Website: crate-barrel
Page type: account-selection
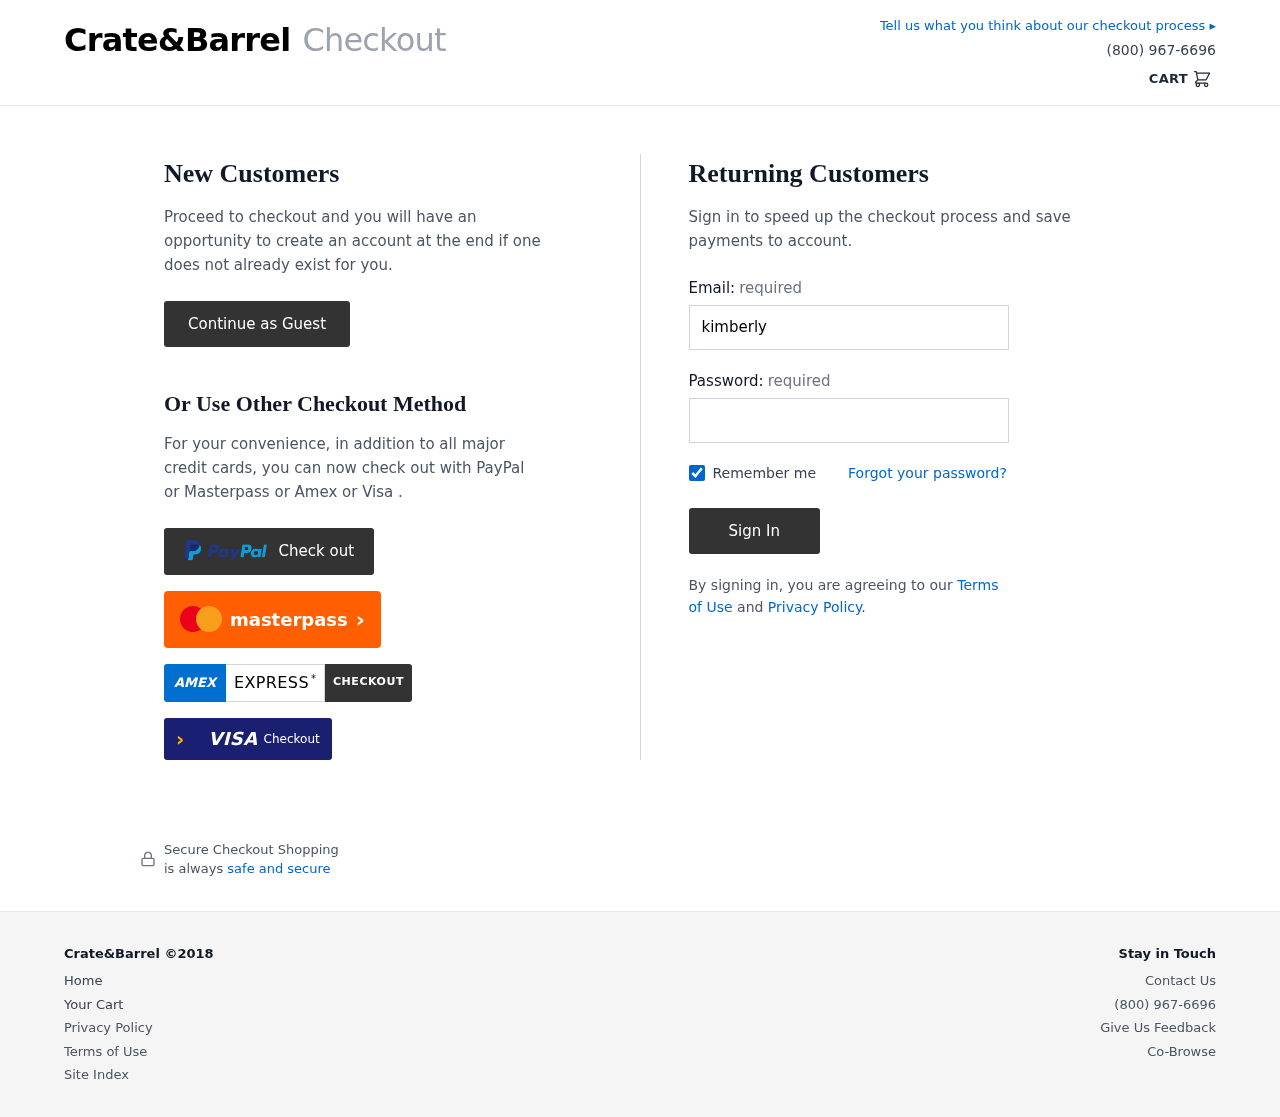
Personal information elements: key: PII_LOGIN_USERNAME
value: kimberlybrown40